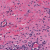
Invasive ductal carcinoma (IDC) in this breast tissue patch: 0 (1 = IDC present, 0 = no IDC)